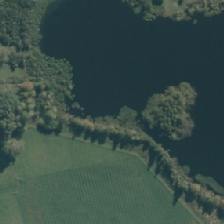
Land cover: lake_pond